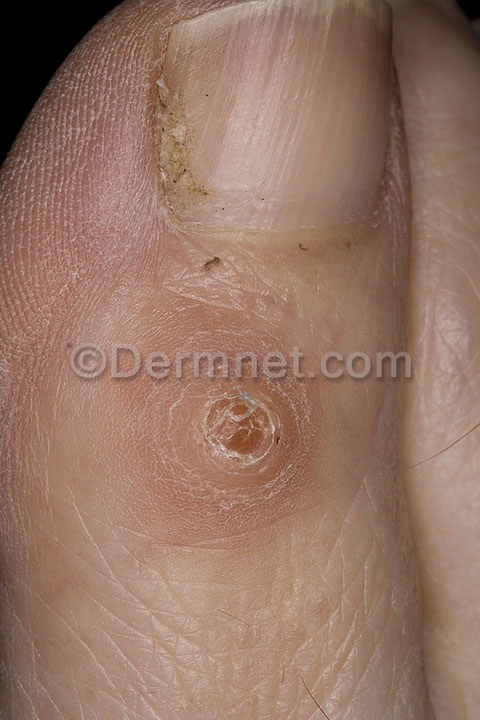
Disease: Nail Fungus and other Nail Disease